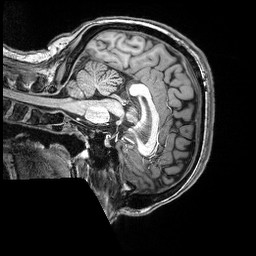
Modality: T1w
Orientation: sagittal
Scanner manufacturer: siemens
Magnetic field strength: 3 T
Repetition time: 2.5 s
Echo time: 0.00343 s